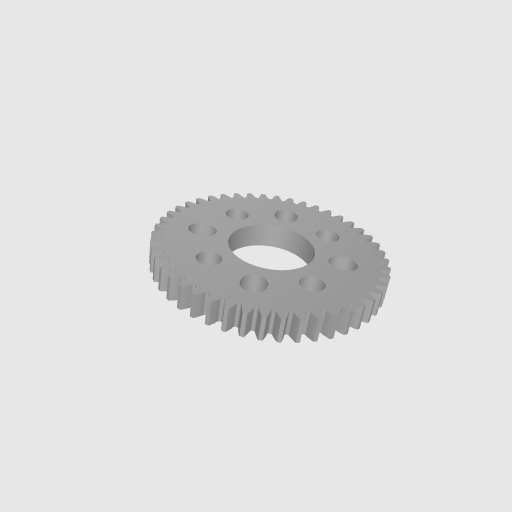
Part: HubMountAcetalGear46T